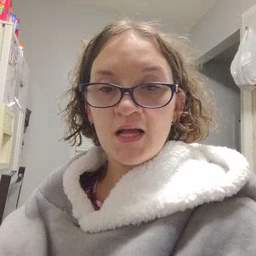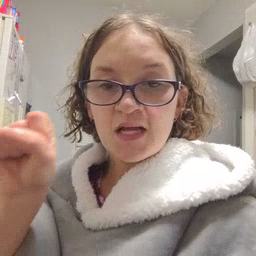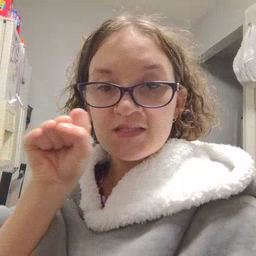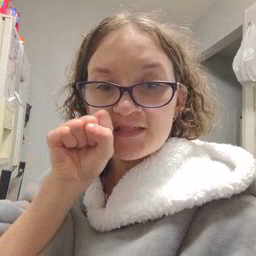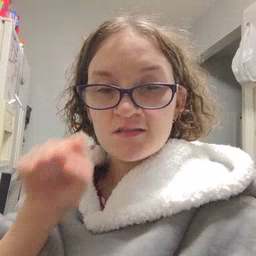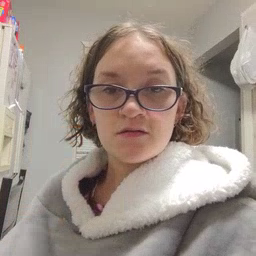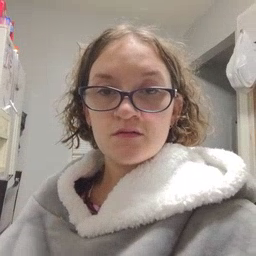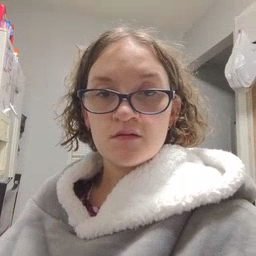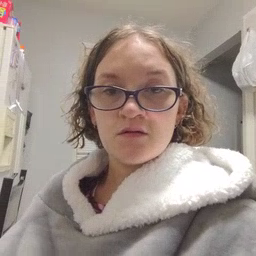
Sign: carrot